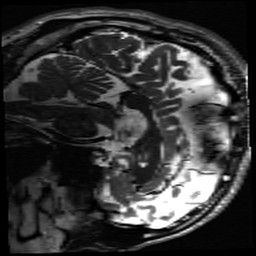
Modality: inplaneT2
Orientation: sagittal